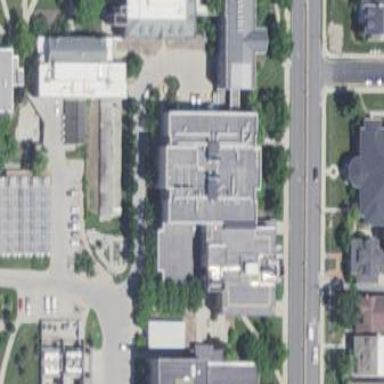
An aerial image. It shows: View of university building.